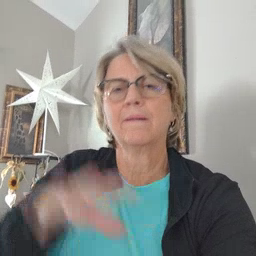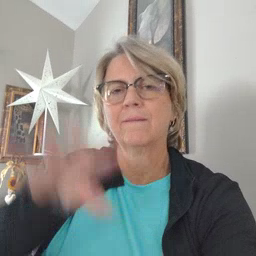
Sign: red